Question: I'm implementing a Google App Engine backend on my Android project.
So far I'm using this on my module gradle:
'''
dependencies {
appengineSdk 'com.google.appengine:appengine-java-sdk:1.9.18'
compile 'com.google.appengine:appengine-endpoints:1.9.18'
compile 'com.google.appengine:appengine-endpoints-deps:1.9.18'
compile 'com.googlecode.objectify:objectify:5.0.3'
compile 'javax.servlet:servlet-api:2.5'
}
'''
So far I can access my appspot app on google cloud, I can make JSON queries, from browser, no problem, but when I check indexes, ie:
<URL>
I don't see any indexes:

Why is this happening? Should I do something more with 'Objectify' library?
This is my document declaration (User.java):
'''
package com.kkoci.shairlook.backend;
import com.googlecode.objectify.annotation.Entity;
import com.googlecode.objectify.annotation.Id;
/**
* Created by kristian on 01/07/2015.
*/
@Entity
public class User {
@Id
Long id;
String who;
String what;
String email;
String password;
String school;
public User() {}
public Long getId() {
return id;
}
public void setId(Long id) {
this.id = id;
}
public String getWho() {
return who;
}
public void setWho(String who) {
this.who = who;
}
public String getEmail() {
return email;
}
public void setEmail(String email) {
this.email = email;
}
public String getPassword() {
return password;
}
public void setPassword(String password) {
this.password = password;
}
public String getWhat() {
return what;
}
public void setWhat(String what) {
this.what = what;
}
}
'''
This is my Endpoint code (UserEndPoint.java):
'''
package com.kkoci.shairlook.backend;
import com.kkoci.shairlook.backend.User;
import com.google.api.server.spi.config.Api;
import com.google.api.server.spi.config.ApiMethod;
import com.google.api.server.spi.config.ApiNamespace;
import com.google.api.server.spi.config.Nullable;
import com.google.api.server.spi.response.CollectionResponse;
import com.google.api.server.spi.response.ConflictException;
import com.google.api.server.spi.response.NotFoundException;
import com.google.appengine.api.datastore.Cursor;
import com.google.appengine.api.datastore.QueryResultIterator;
import com.googlecode.objectify.cmd.Query;
import static com.kkoci.shairlook.backend.OfyService.ofy;
import java.util.ArrayList;
import java.util.List;
import java.util.logging.Logger;
import javax.inject.Named;
/**
* Created by kristian on 01/07/2015.
*/
@Api(name = "userEndpoint", version = "v1", namespace = @ApiNamespace(ownerDomain = "shairlook1.appspot.com", ownerName = "shairlook1.appspot.com", packagePath=""))
public class UserEndPoint {
// Make sure to add this endpoint to your web.xml file if this is a web application.
public UserEndPoint() {
}
/**
* Return a collection of users
*
* @param count The number of users
* @return a list of Users
*/
@ApiMethod(name = "listUser")
public CollectionResponse<User> listUser(@Nullable @Named("cursor") String cursorString,
@Nullable @Named("count") Integer count) {
Query<User> query = ofy().load().type(User.class);
if (count != null) query.limit(count);
if (cursorString != null && cursorString != "") {
query = query.startAt(Cursor.fromWebSafeString(cursorString));
}
List<User> records = new ArrayList<User>();
QueryResultIterator<User> iterator = query.iterator();
int num = 0;
while (iterator.hasNext()) {
records.add(iterator.next());
if (count != null) {
num++;
if (num == count) break;
}
}
//Find the next cursor
if (cursorString != null && cursorString != "") {
Cursor cursor = iterator.getCursor();
if (cursor != null) {
cursorString = cursor.toWebSafeString();
}
}
return CollectionResponse. <User>builder().setItems(records).setNextPageToken(cursorString).build();
}
/**
* This inserts a new <code>User</code> object.
* @param user The object to be added.
* @return The object to be added.
*/
@ApiMethod(name = "insertUser")
public User insertUser(User user) throws ConflictException {
//If if is not null, then check if it exists. If yes, throw an Exception
//that it is already present
if (user.getId() != null) {
if (findRecord(user.getId()) != null) {
throw new ConflictException("Object already exists");
}
}
//Since our @Id field is a Long, Objectify will generate a unique value for us
//when we use put
ofy().save().entity(user).now();
return user;
}
/**
* This updates an existing <code>User</code> object.
* @param user The object to be added.
* @return The object to be updated.
*/
@ApiMethod(name = "updateUser")
public User updateUser(User user)throws NotFoundException {
if (findRecord(user.getId()) == null) {
throw new NotFoundException("User Record does not exist");
}
ofy().save().entity(user).now();
return user;
}
/**
* This deletes an existing <code>User</code> object.
* @param id The id of the object to be deleted.
*/
@ApiMethod(name = "removeUser")
public void removeUser(@Named("id") Long id) throws NotFoundException {
User record = findRecord(id);
if(record == null) {
throw new NotFoundException("User Record does not exist");
}
ofy().delete().entity(record).now();
}
//Private method to retrieve a <code>User</code> record
private User findRecord(Long id) {
return ofy().load().type(User.class).id(id).now();
//or return ofy().load().type(User.class).filter("id",id).first.now();
}
}
'''
And my 'OfyService' (OfyService.java) code:
'''
package com.kkoci.shairlook.backend;
import com.googlecode.objectify.Objectify;
import com.googlecode.objectify.ObjectifyFactory;
import com.googlecode.objectify.ObjectifyService;
/**
* Created by kristian on 01/07/2015.
*
* Objectify service wrapper so we can statically register our persistence classes
* More on Objectify here : https://code.google.com/p/objectify-appengine/
*
*/
public class OfyService {
static {
ObjectifyService.register(User.class);
}
public static Objectify ofy() {
return ObjectifyService.ofy();
}
public static ObjectifyFactory factory() {
return ObjectifyService.factory();
}
}
'''
And I'm following this <URL>
Any ideas?
I've read somewhere that I should have a 'datastore-indexes.xml' file on my backend, but I don't have any, should I create one?
Thanks in advance!
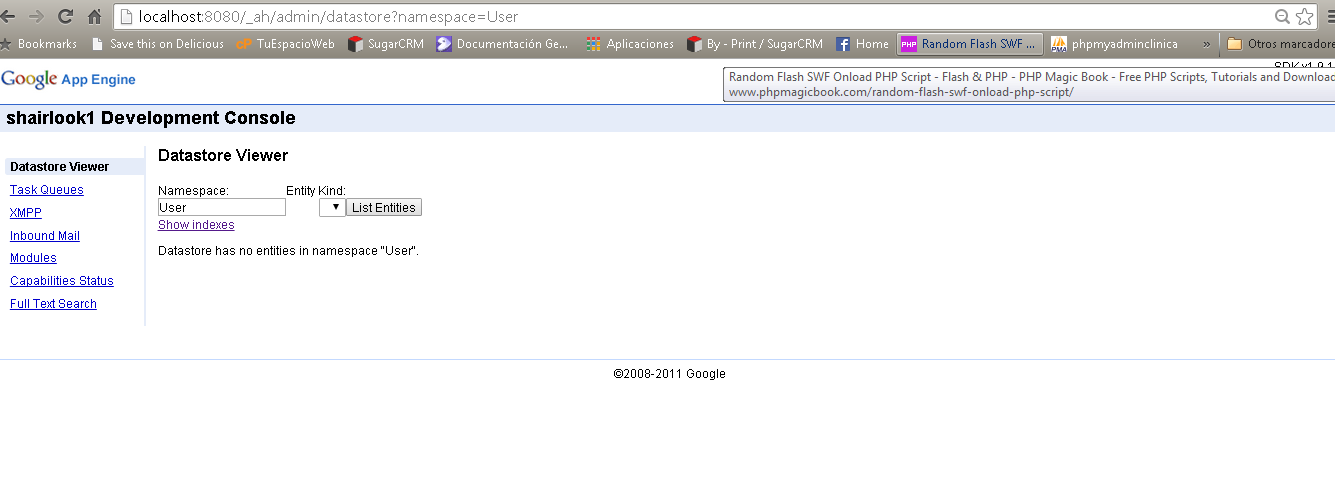
Answer: There are 2 issues here:
1) Objectify by default does NOT index fields (unlilke JDO or JPA) because indexing unnecessary fields will raise your write costs with no benefit. In order to index fields you need to add @Index to the field you need to index in your entity class. Single field indexes are created automatically when you add @index, this indexes are not shown in the indexes list and are used when you filter/sort by a single field.
2) multi property indexes ( the ones shown on the list) are either created manually or by using the auto generate index settings on your datastore-indexes.xml . This indexes will only come in play when you query/sort on multiple fields at a time.
Hope this clarifies.